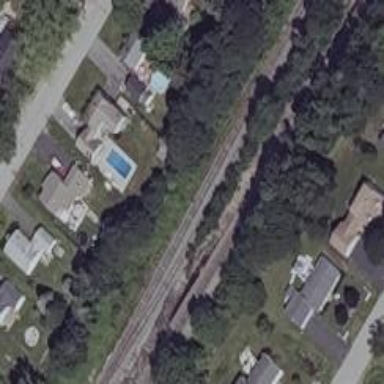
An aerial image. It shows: Railway siding with rails.